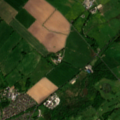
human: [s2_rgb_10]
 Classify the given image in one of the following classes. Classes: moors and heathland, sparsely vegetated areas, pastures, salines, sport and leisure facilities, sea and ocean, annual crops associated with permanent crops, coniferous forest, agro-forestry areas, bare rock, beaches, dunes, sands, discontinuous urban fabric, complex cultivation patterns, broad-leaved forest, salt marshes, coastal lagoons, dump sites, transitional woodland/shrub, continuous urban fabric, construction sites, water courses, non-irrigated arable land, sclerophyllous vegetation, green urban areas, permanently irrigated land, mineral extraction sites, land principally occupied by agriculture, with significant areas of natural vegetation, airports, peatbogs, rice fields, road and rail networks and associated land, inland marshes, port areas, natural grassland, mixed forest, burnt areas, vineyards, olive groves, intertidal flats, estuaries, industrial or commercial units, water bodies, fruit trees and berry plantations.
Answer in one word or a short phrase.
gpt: discontinuous urban fabric, sport and leisure facilities, non-irrigated arable land, pastures